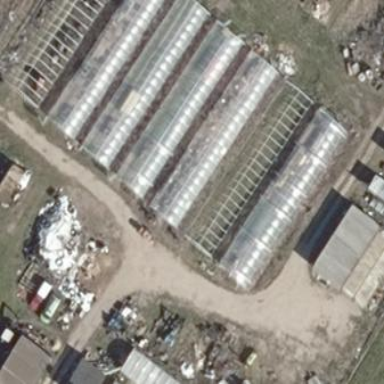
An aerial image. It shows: Greenhouse.